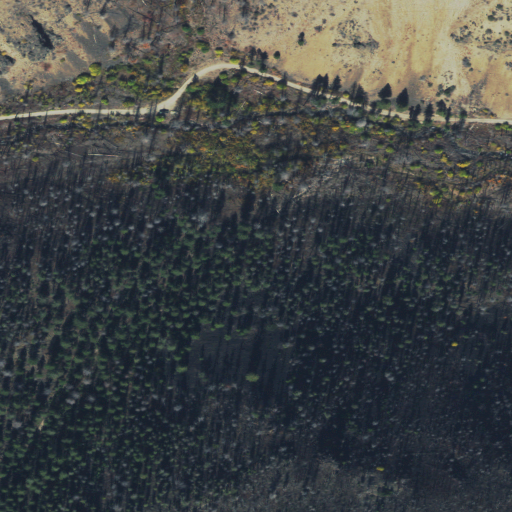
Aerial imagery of valley in Idaho named Lang Gulch containing shrub and evergreen forest